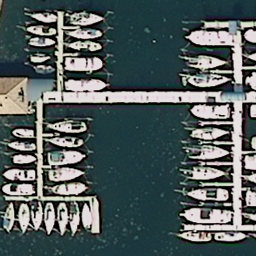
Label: harbor